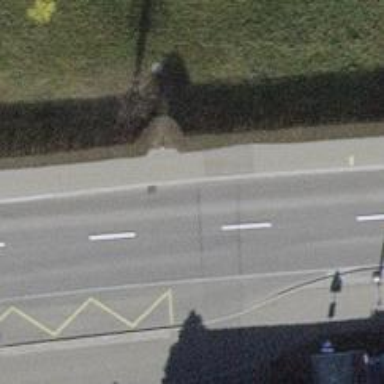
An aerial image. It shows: Public transport stop position.